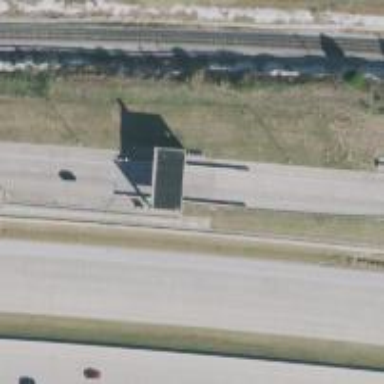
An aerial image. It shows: Toll gantry on the road.